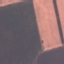
Label: AnnualCrop